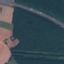
Land use / land cover class: Highway